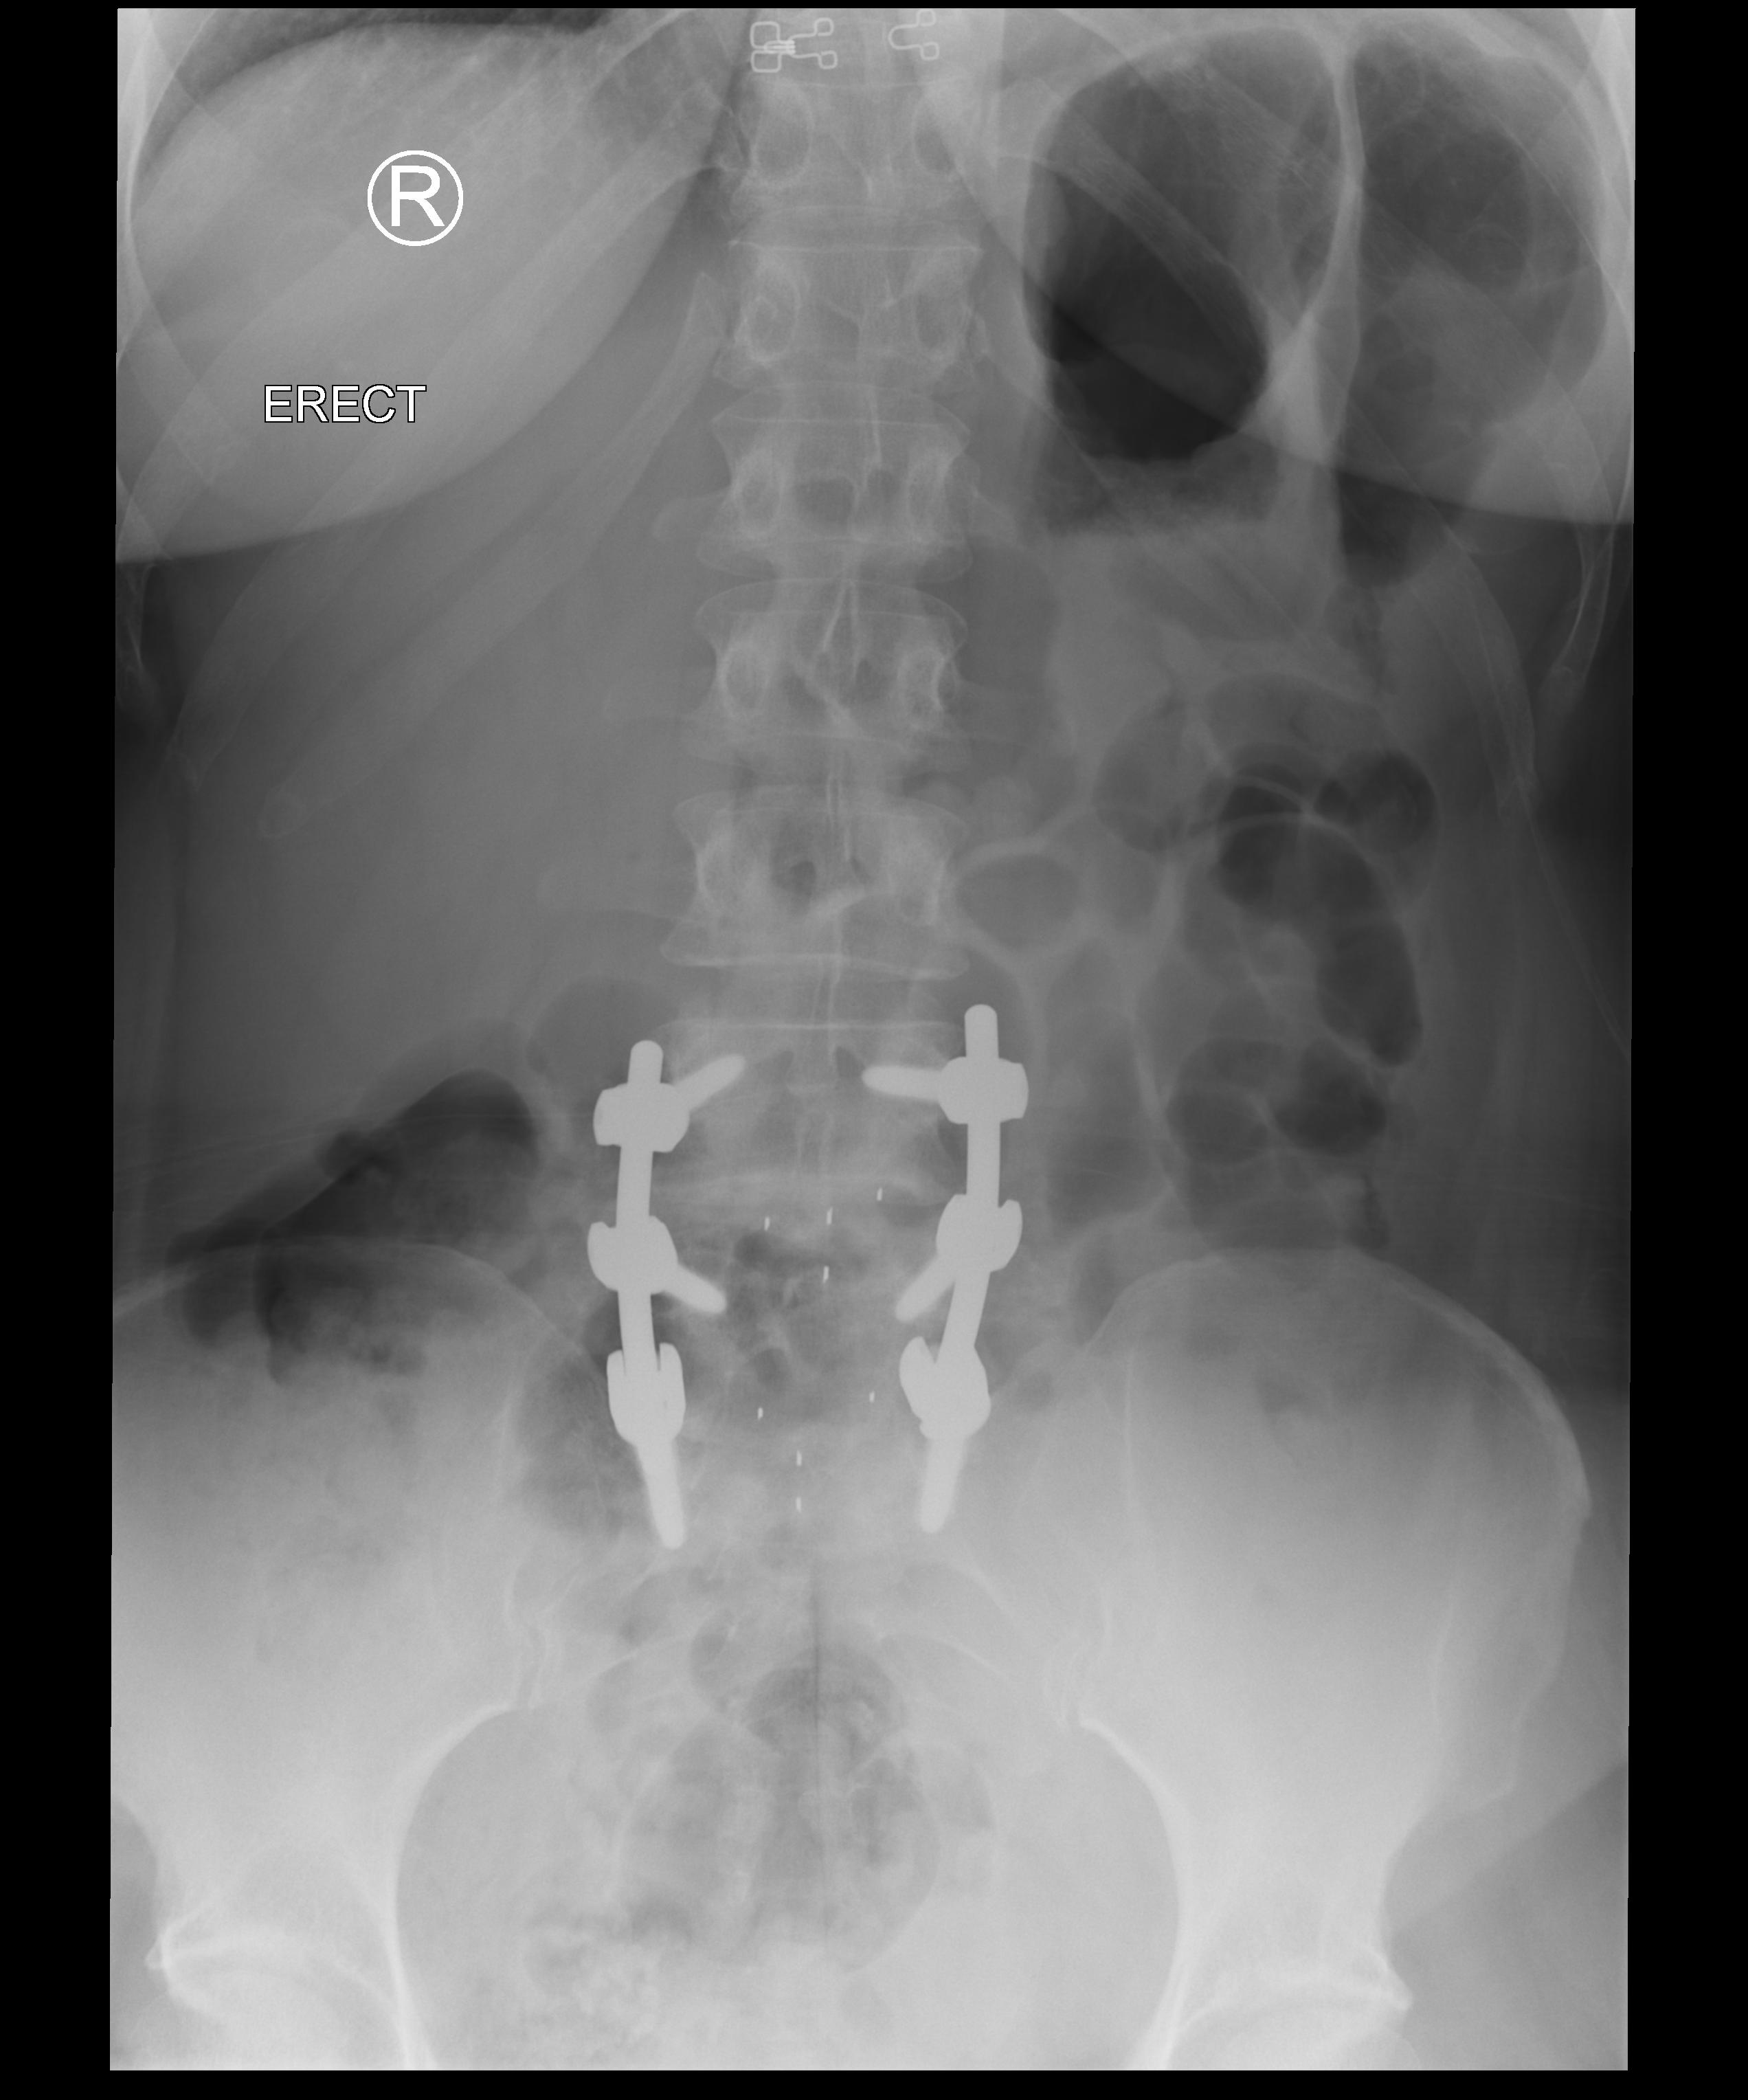
View: AP
Implant manufacturer: medtronic solera